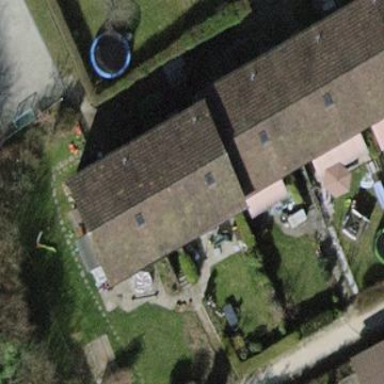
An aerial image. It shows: Terrace building.